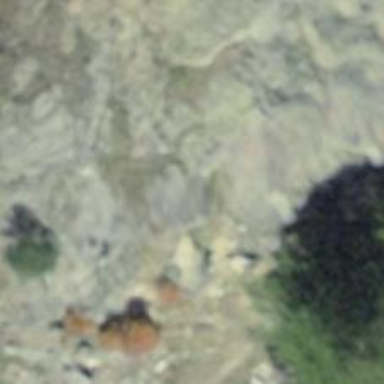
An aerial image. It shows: Natural cliff.